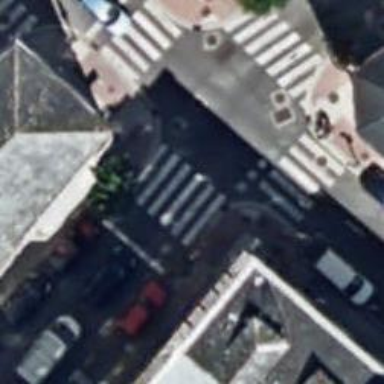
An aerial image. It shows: Road crossing with traffic signals.